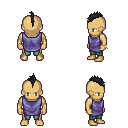
a pixel art fantasy rpg character, male body template, human, tanned skin, chain tabard jacket, teal pants, raven mohawk hairstyle, bracelets, four views (front, back, left, right), 2x2 character sprite sheet, small pixel art, hard edges, no anti-aliasing